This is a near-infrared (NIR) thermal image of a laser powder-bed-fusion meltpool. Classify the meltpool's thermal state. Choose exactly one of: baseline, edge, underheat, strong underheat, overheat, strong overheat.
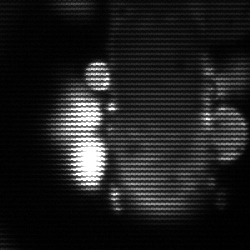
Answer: strong underheat